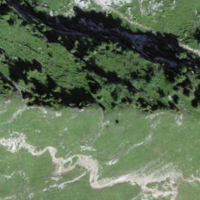
EUNIS habitat code: 23
Species observed at this site:
Aster alpinus
Pyrrhocorax graculus
Prunella collaris
Parnassia palustris